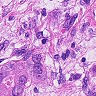
Metastatic tissue present: yes